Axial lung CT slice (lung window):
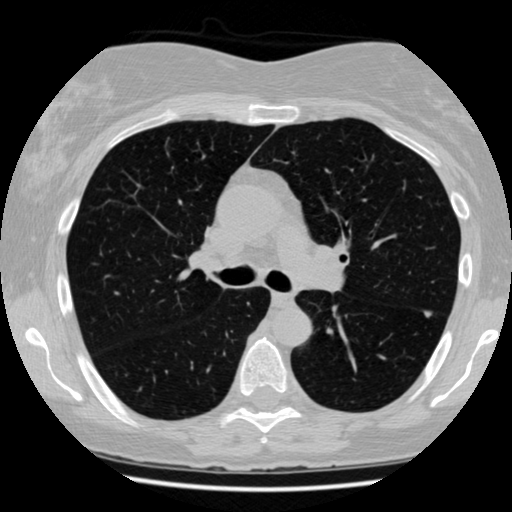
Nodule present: yes
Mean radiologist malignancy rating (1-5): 2